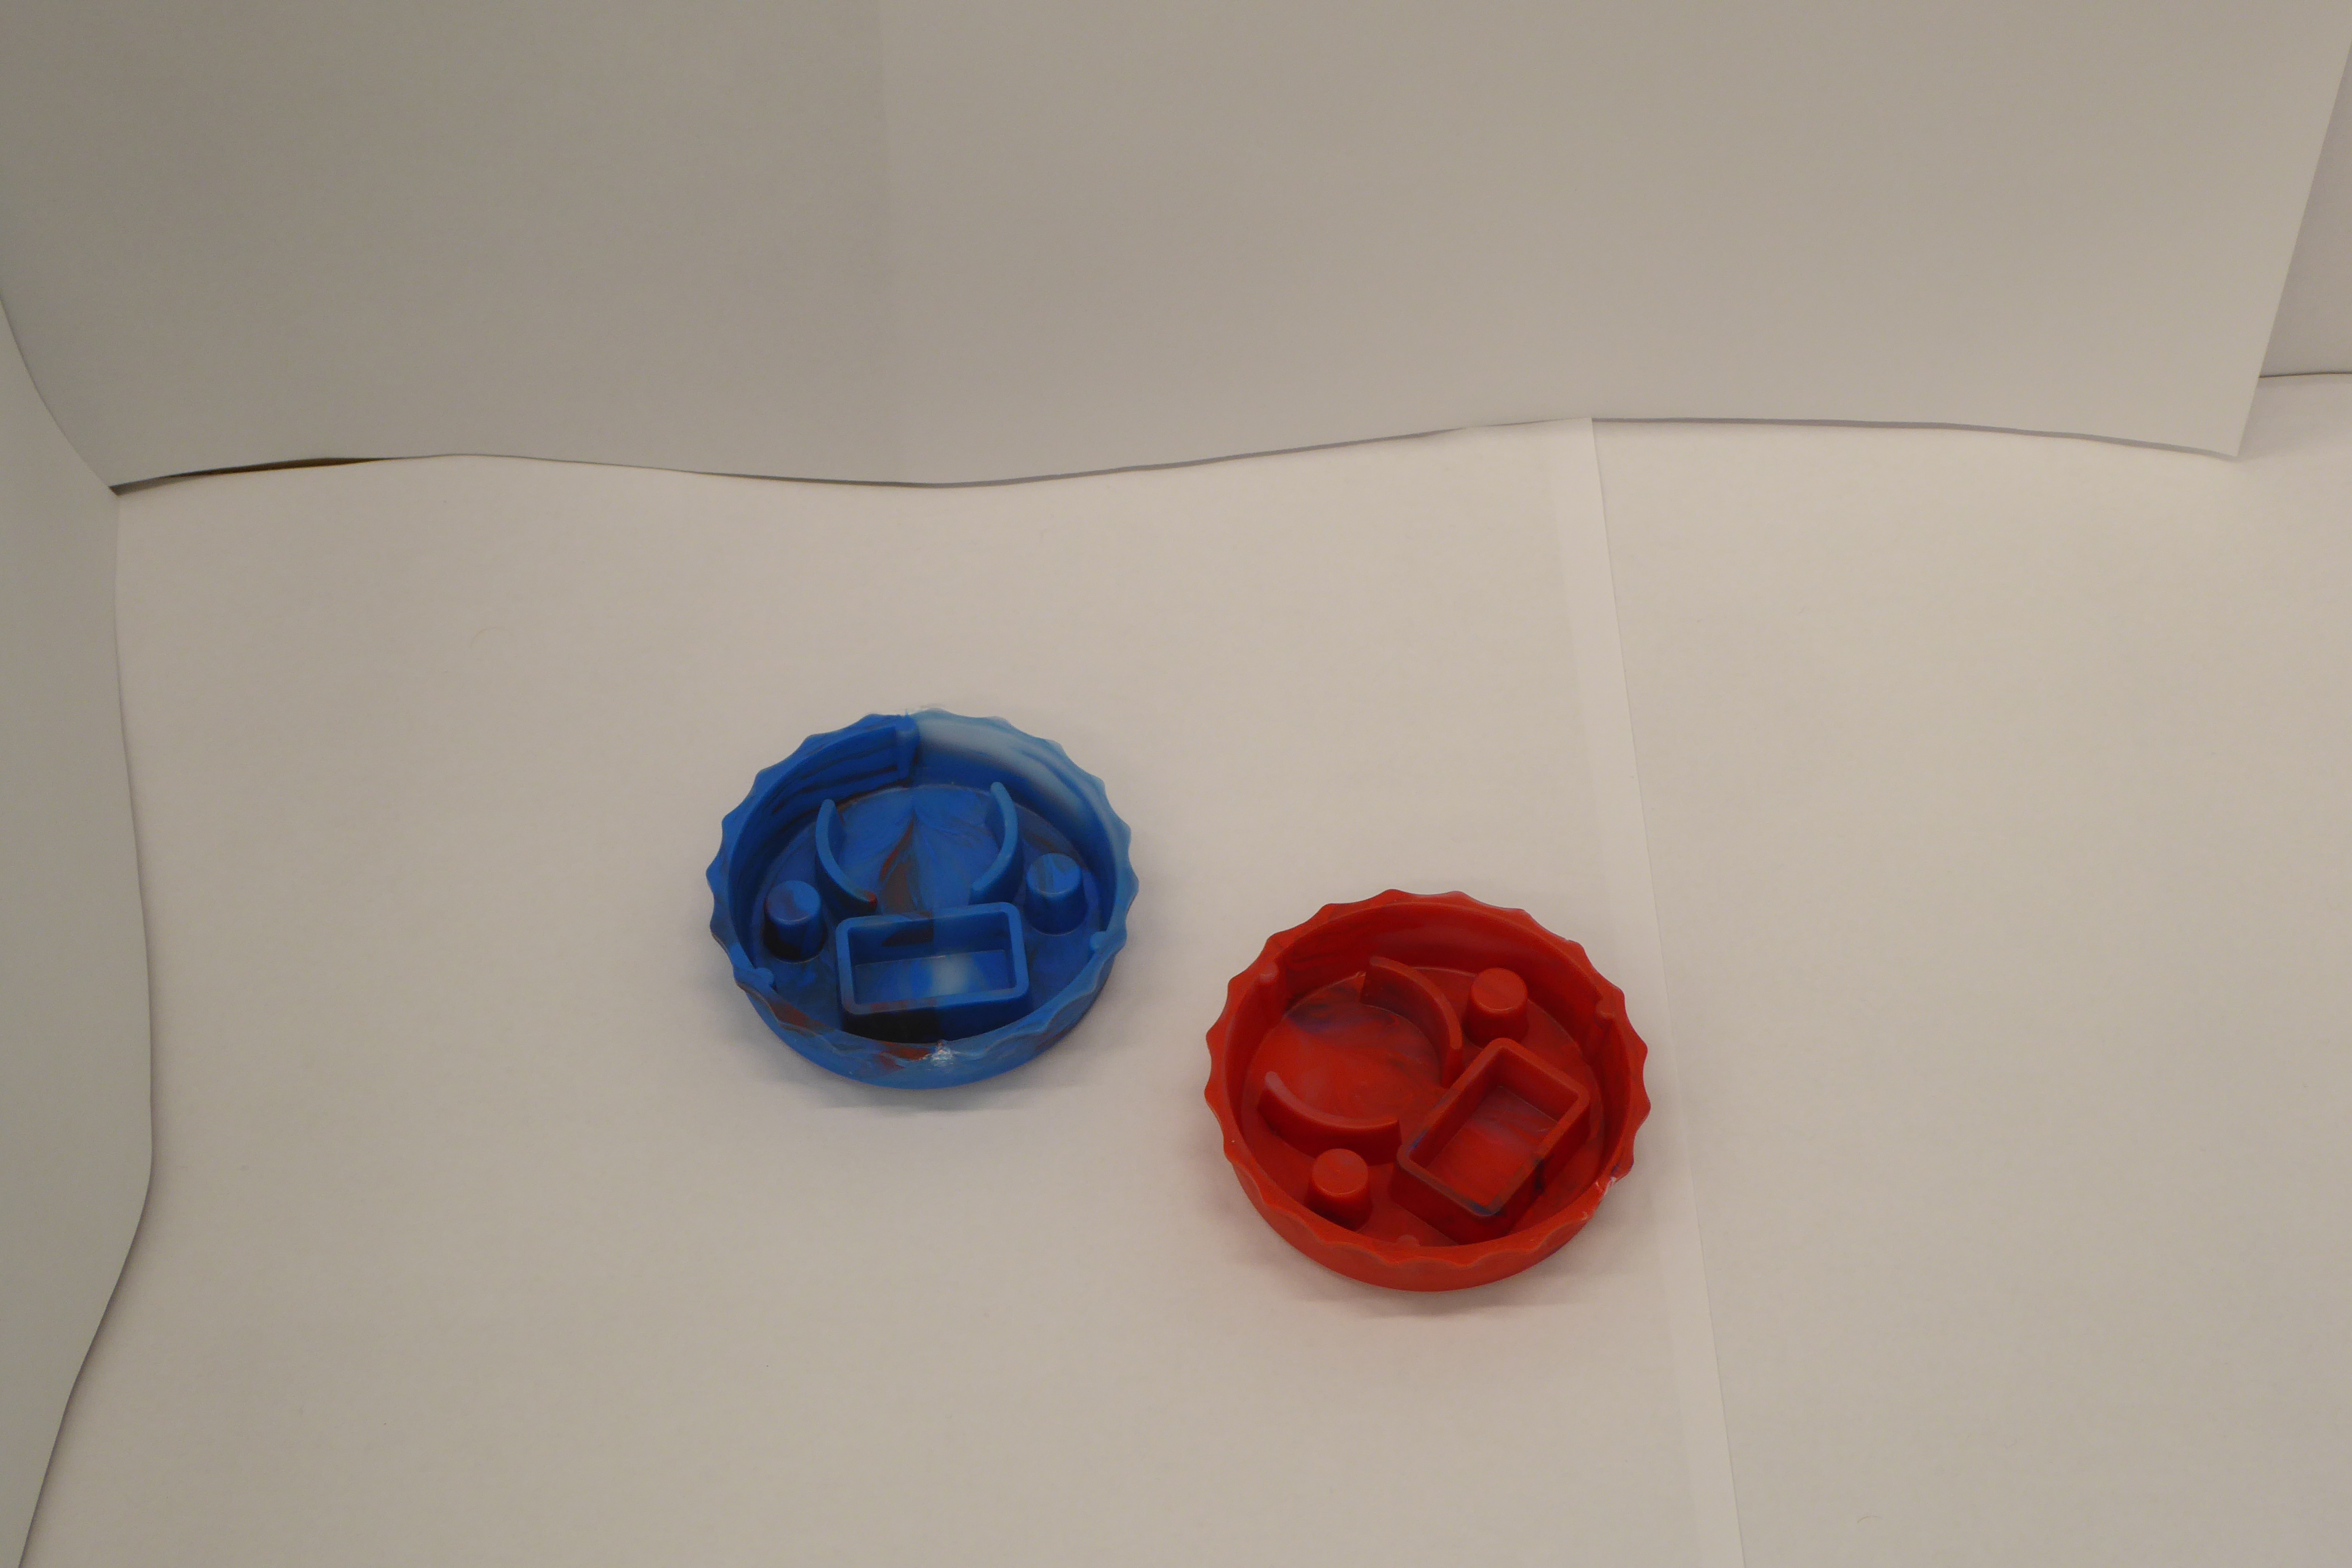
Label: Bottle Opener - Cover